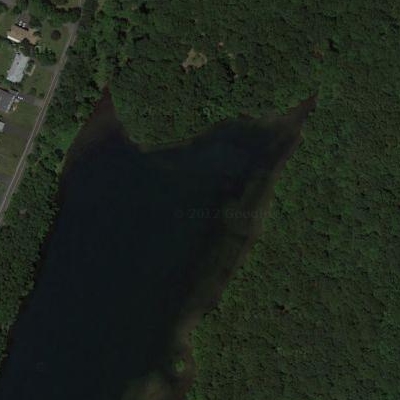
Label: RiverLake